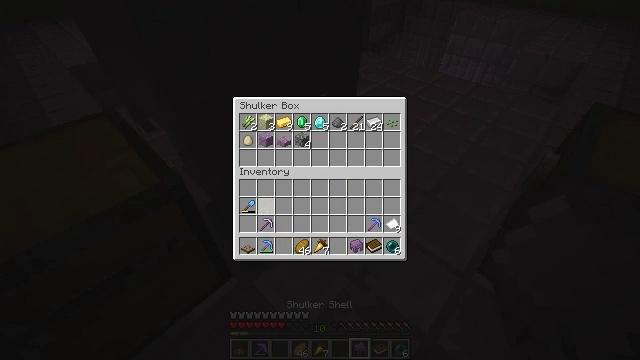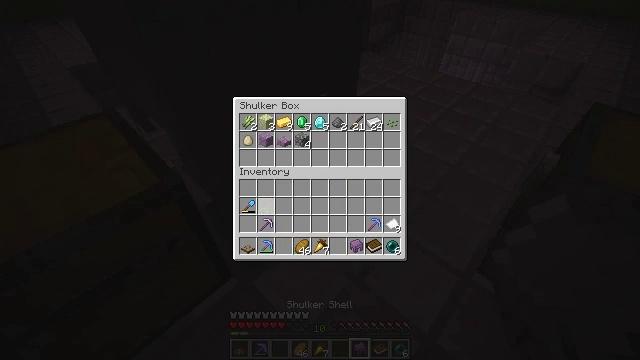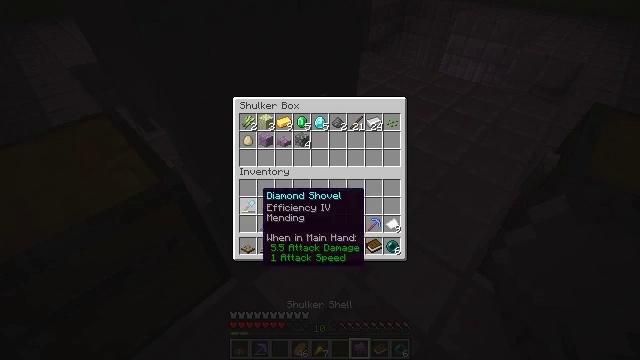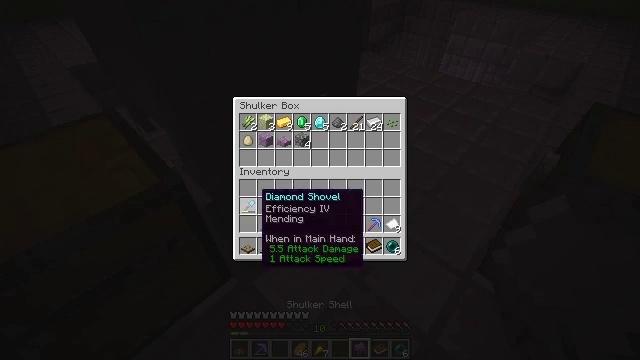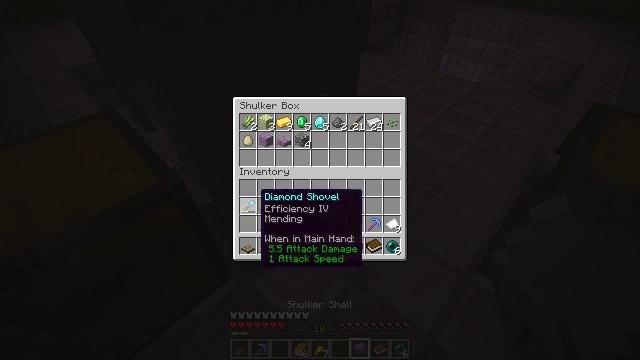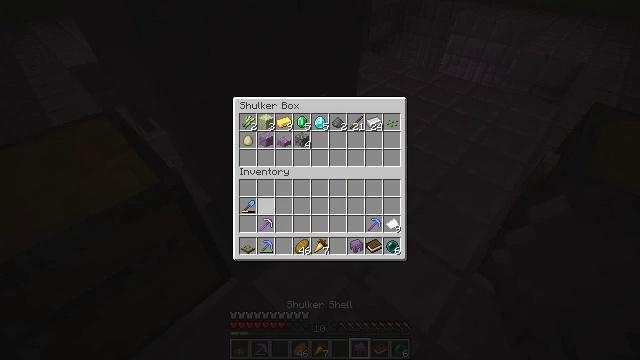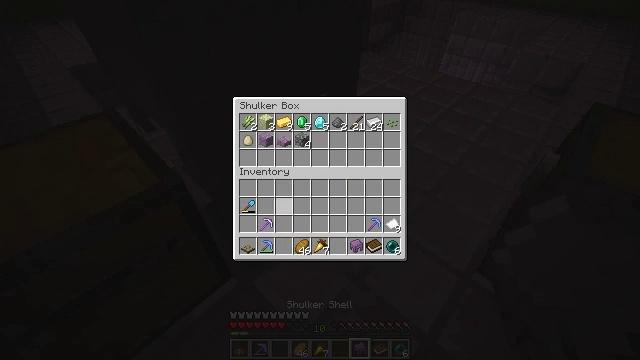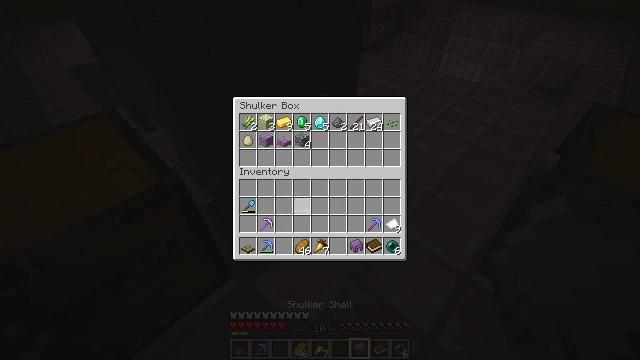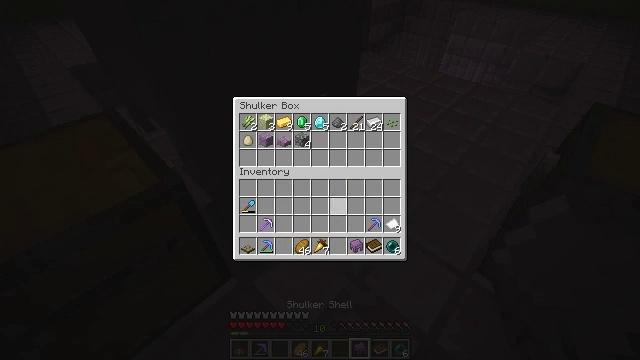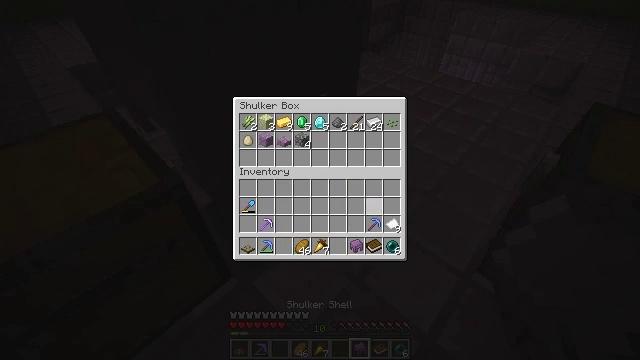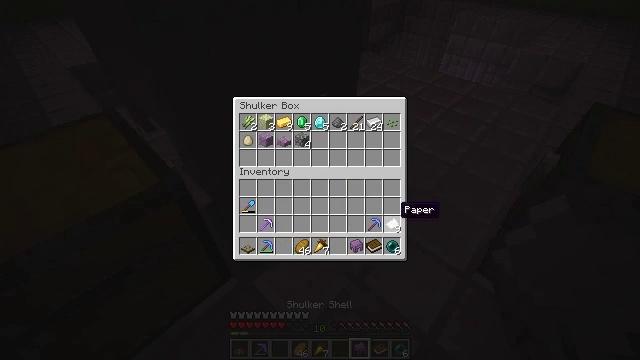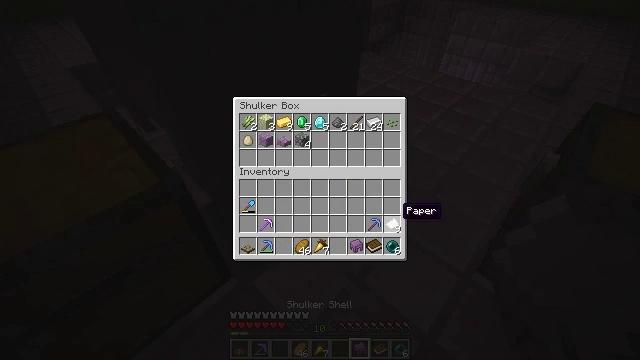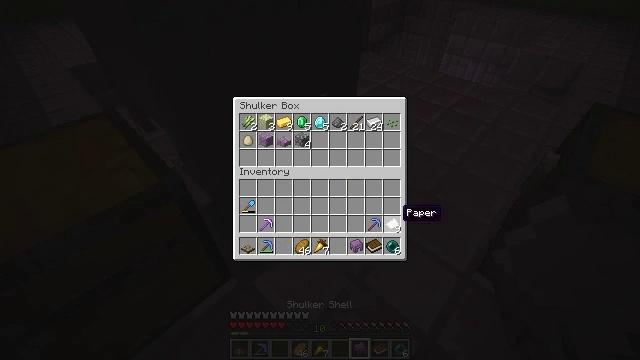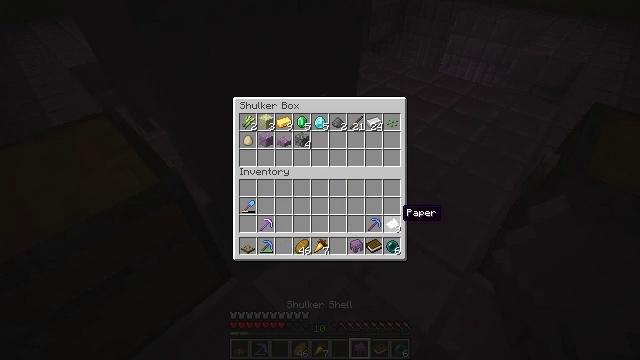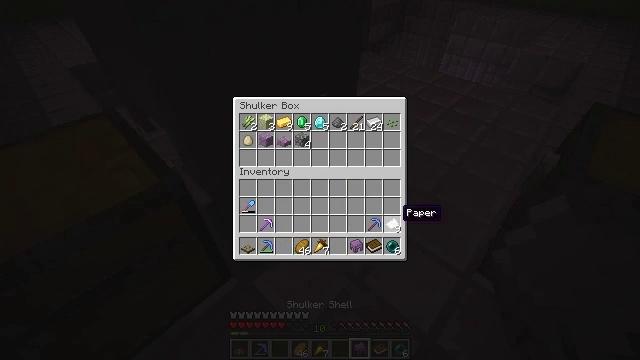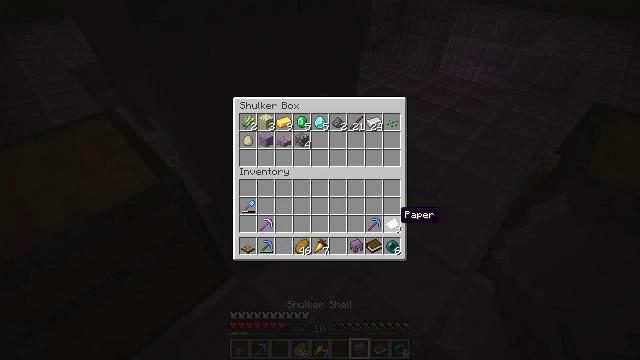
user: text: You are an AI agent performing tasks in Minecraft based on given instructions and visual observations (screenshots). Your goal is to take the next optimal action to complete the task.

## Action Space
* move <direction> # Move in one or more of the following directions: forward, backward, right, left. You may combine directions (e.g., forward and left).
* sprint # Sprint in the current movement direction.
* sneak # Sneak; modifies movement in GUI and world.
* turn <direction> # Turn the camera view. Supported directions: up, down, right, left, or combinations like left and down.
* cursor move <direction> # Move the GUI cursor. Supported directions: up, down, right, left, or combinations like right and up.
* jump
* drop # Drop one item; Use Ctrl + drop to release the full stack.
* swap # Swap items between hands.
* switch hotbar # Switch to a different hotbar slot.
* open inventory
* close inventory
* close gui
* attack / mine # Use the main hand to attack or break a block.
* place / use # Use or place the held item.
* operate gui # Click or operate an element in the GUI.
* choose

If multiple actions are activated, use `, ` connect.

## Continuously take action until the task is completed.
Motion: motion action
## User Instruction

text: Break the chest to retrieve items inside.
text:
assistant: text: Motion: sneak, operate gui
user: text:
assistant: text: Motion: sneak, cursor move left
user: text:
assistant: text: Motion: sneak
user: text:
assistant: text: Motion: sneak
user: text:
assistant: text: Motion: sneak
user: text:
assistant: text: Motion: sneak, cursor move right
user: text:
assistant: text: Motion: sneak, cursor move right
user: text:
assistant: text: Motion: sneak, cursor move right
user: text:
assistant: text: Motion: sneak, cursor move right and down
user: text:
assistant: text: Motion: sneak, cursor move right
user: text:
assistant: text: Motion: sneak
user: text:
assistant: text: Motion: sneak
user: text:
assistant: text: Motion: sneak
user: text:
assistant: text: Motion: sneak
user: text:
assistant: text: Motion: sneak
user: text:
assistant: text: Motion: sneak
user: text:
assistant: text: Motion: sneak
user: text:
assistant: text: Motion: sneak
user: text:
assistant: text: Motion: sneak, operate gui
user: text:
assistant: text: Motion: sneak, operate gui
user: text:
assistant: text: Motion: sneak, operate gui
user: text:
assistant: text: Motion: sneak
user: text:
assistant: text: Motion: sneak
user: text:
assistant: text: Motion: sneak
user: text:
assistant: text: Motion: sneak
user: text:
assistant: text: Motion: sneak
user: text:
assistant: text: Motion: sneak
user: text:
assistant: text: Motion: no_op
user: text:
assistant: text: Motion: close gui
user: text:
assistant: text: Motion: turn right and up